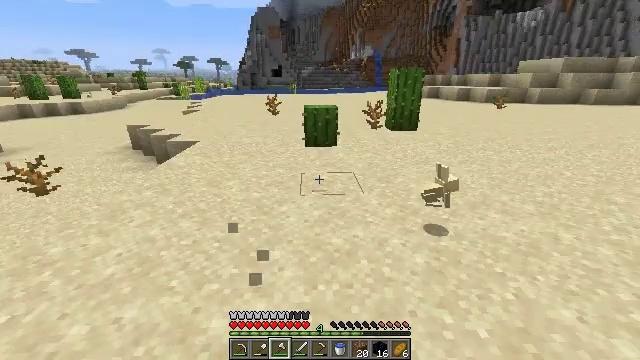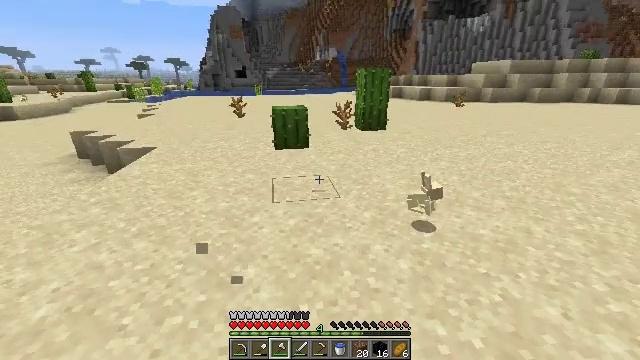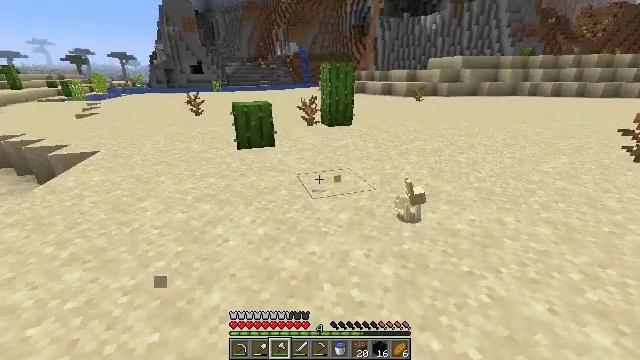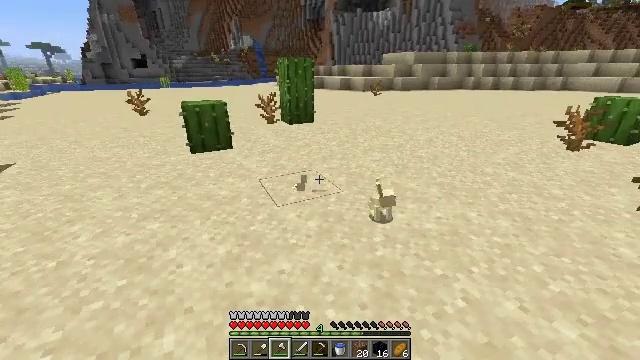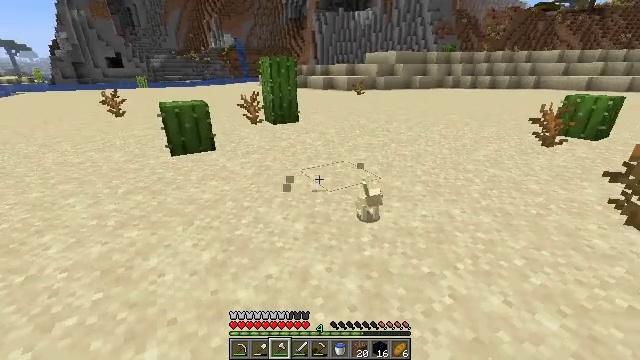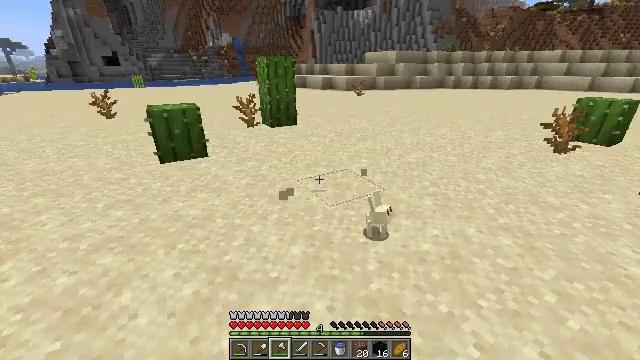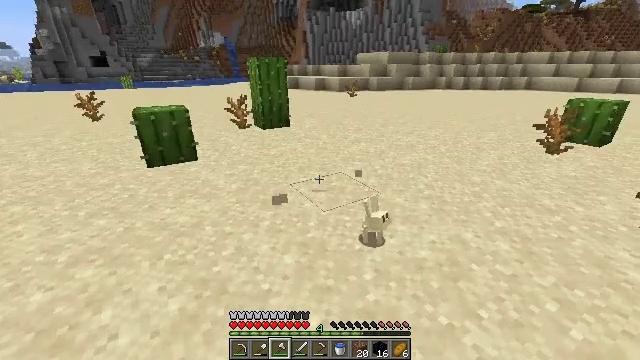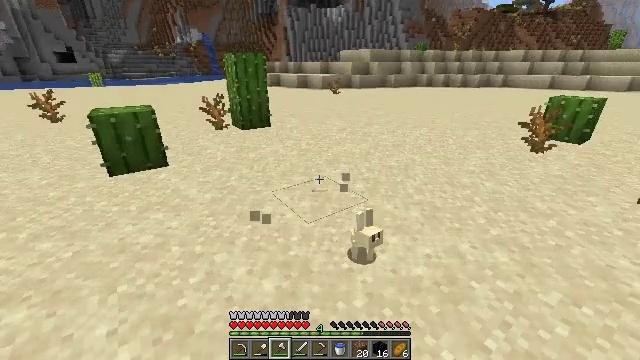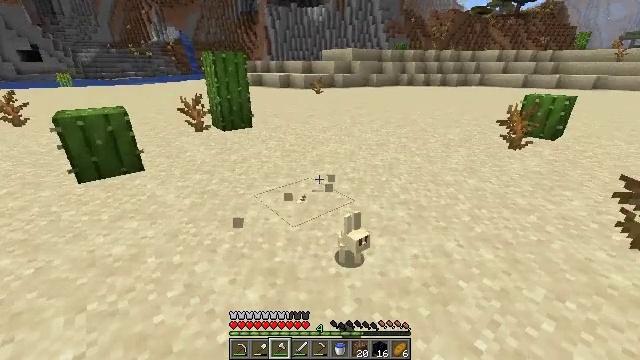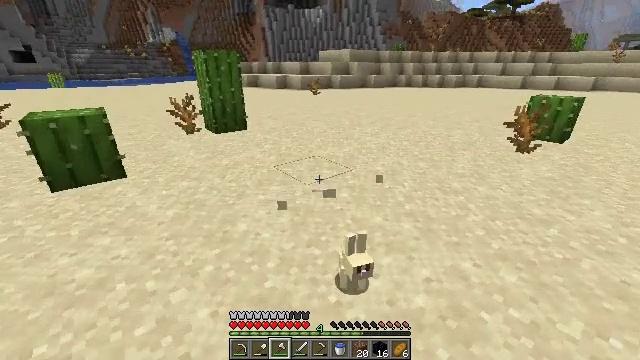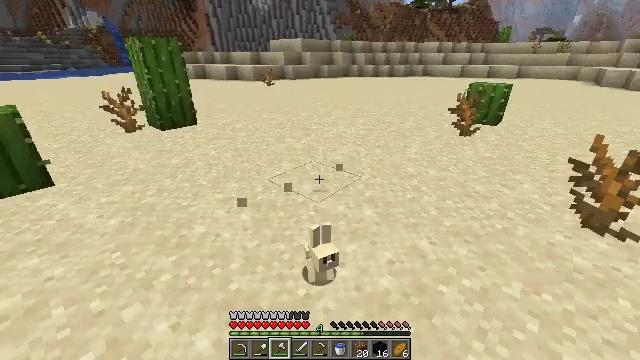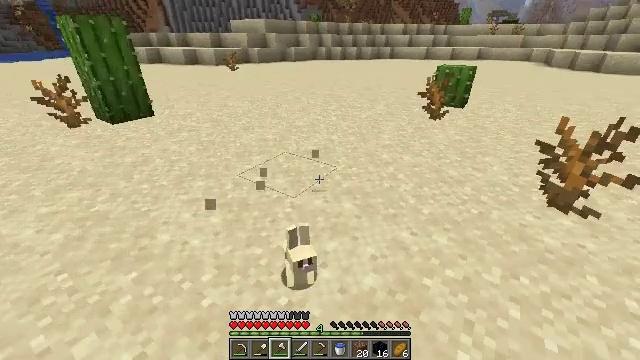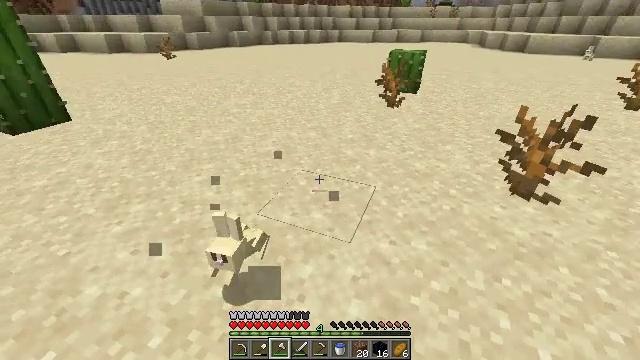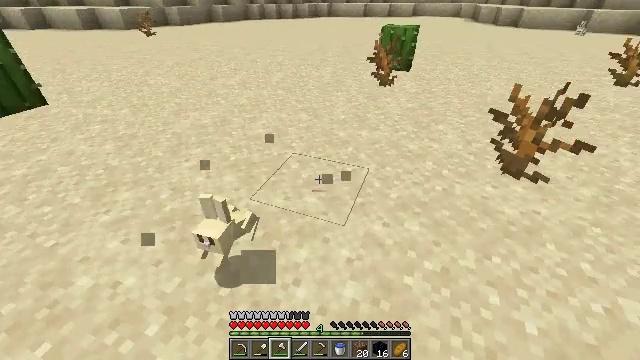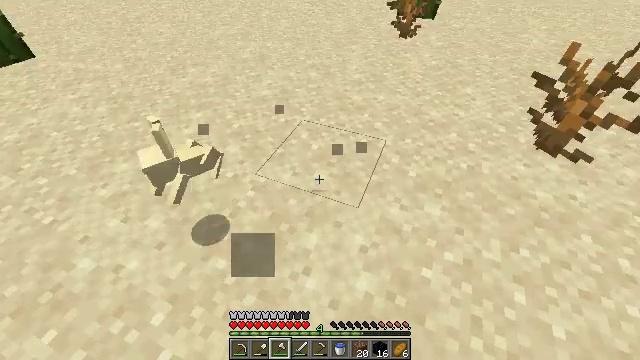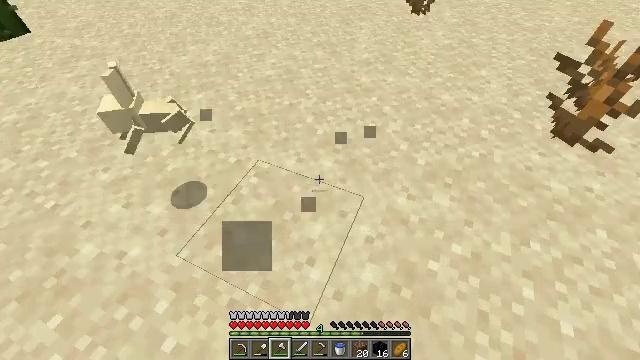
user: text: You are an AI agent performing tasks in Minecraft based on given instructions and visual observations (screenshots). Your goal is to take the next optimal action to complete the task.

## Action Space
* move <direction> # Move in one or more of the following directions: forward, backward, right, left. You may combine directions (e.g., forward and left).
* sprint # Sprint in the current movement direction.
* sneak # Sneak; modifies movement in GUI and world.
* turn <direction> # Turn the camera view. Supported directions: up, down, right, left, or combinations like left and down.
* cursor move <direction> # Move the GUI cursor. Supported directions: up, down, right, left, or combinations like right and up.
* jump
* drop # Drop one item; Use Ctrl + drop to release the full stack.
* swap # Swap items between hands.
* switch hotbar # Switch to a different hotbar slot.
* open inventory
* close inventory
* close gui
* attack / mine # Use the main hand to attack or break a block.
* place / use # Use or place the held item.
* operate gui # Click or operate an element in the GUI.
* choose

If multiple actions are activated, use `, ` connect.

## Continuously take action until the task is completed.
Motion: motion action
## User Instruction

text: Kill mobs.
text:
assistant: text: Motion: move forward, turn right
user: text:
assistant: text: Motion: move forward, turn right, attack / mine
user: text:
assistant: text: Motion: move forward, turn right, attack / mine
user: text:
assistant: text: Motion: move forward, turn right, attack / mine
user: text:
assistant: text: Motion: move forward
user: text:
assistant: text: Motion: move forward, turn right
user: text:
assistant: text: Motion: move forward, turn right, attack / mine
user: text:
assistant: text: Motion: move forward, turn right, attack / mine
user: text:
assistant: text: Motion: move forward, attack / mine
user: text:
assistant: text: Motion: move forward, turn right and down
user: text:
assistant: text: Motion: move forward, turn right and down, attack / mine
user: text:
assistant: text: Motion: move forward, turn right and down, attack / mine
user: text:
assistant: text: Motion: move forward, turn right and down, attack / mine
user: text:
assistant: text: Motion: turn left and down
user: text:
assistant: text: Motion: turn left and down, attack / mine
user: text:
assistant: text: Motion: turn left and down, attack / mine
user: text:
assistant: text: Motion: move back, turn left, attack / mine
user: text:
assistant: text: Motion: move back, turn left and up
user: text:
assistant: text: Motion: move back, turn left and up, attack / mine
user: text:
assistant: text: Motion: move back, turn left, attack / mine
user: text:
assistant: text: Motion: move back, turn left and up, attack / mine
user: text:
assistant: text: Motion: turn left and up
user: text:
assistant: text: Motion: turn left and up
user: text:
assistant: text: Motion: turn up, attack / mine
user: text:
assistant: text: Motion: move forward, turn up, attack / mine
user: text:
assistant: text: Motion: move forward, turn up, attack / mine
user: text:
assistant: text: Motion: move forward, turn up
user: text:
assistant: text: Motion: move forward, turn left and up
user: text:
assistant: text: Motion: move forward
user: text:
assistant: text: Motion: move forward